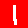
Digit: 1